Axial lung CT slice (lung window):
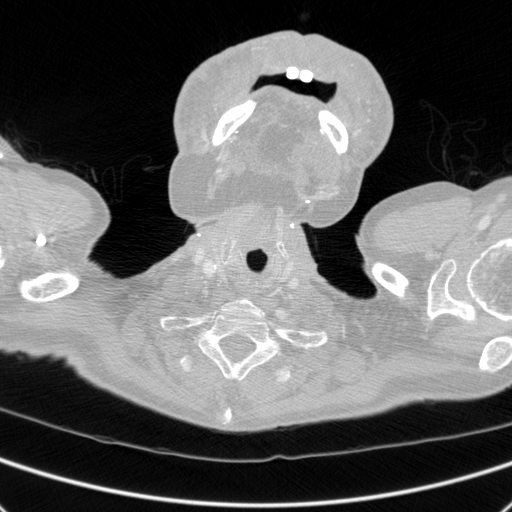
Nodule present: no